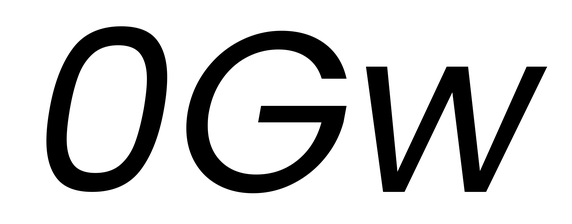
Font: Poppins-Italic